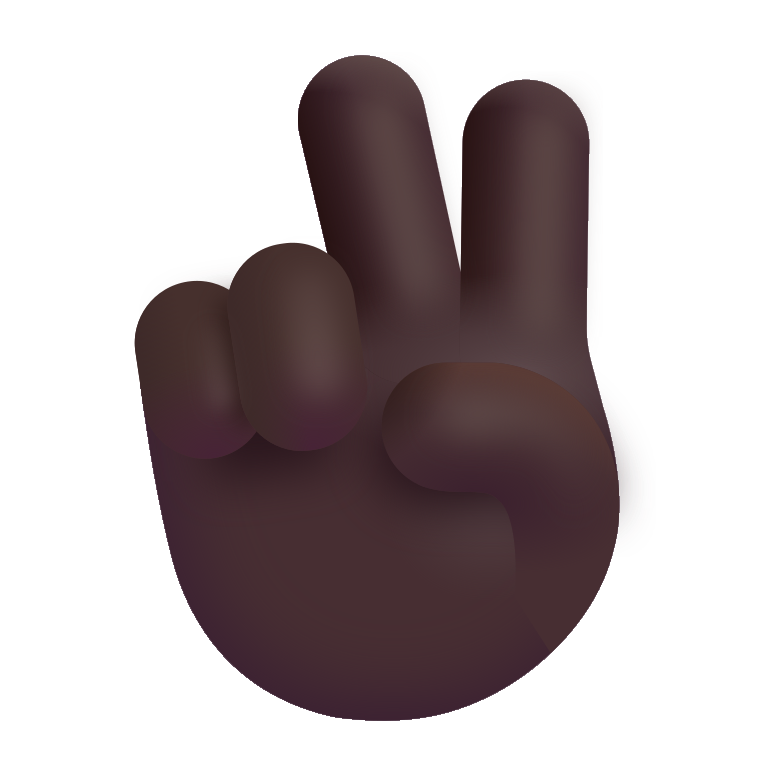
victory hand color dark